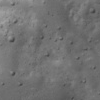
Atmospheric dust classification: not_dusty